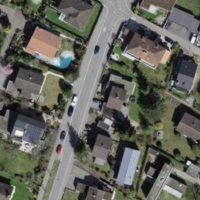
EUNIS habitat code: 54
Species observed at this site:
Campanula glomerata